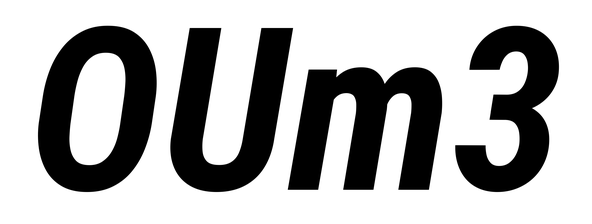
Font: Roboto-Italic_Condensed_Bold_Italic